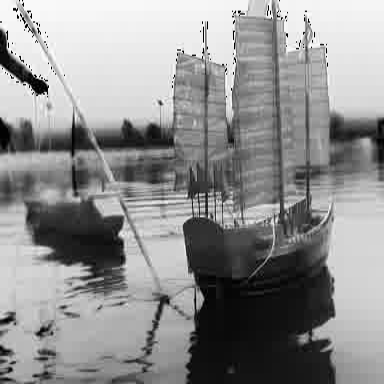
There are two objects shown in the infrared image, including a container_ship, and a sailboat.